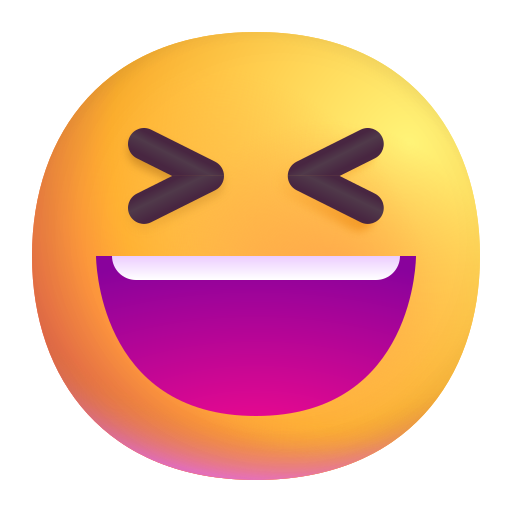
grinning squinting face color